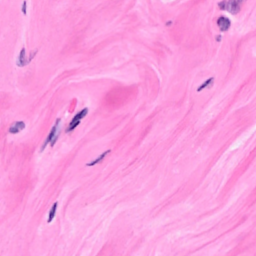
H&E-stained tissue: Breast